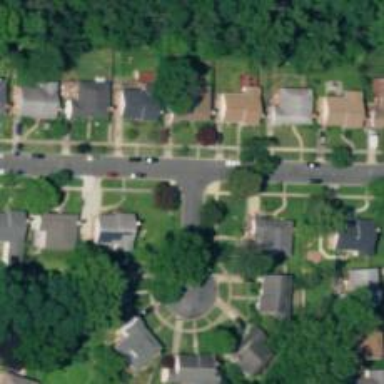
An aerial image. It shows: Residential road with asphalt surface and separate sidewalk.